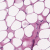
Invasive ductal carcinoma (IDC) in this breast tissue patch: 0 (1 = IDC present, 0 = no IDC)